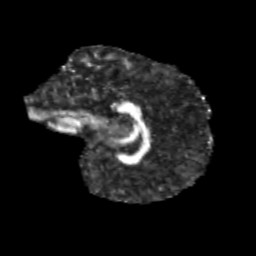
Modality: FA
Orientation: sagittal
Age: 10
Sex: male
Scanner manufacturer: siemens
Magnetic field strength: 3 T
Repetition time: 3.8 s
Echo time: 0.07 s